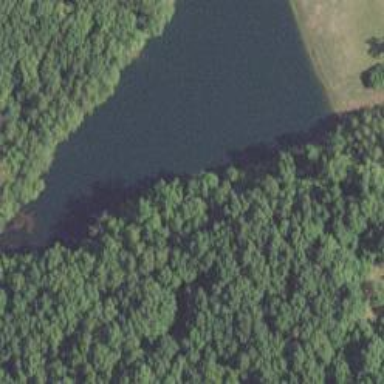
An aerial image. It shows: Reservoir area.